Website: home-depot
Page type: review-order
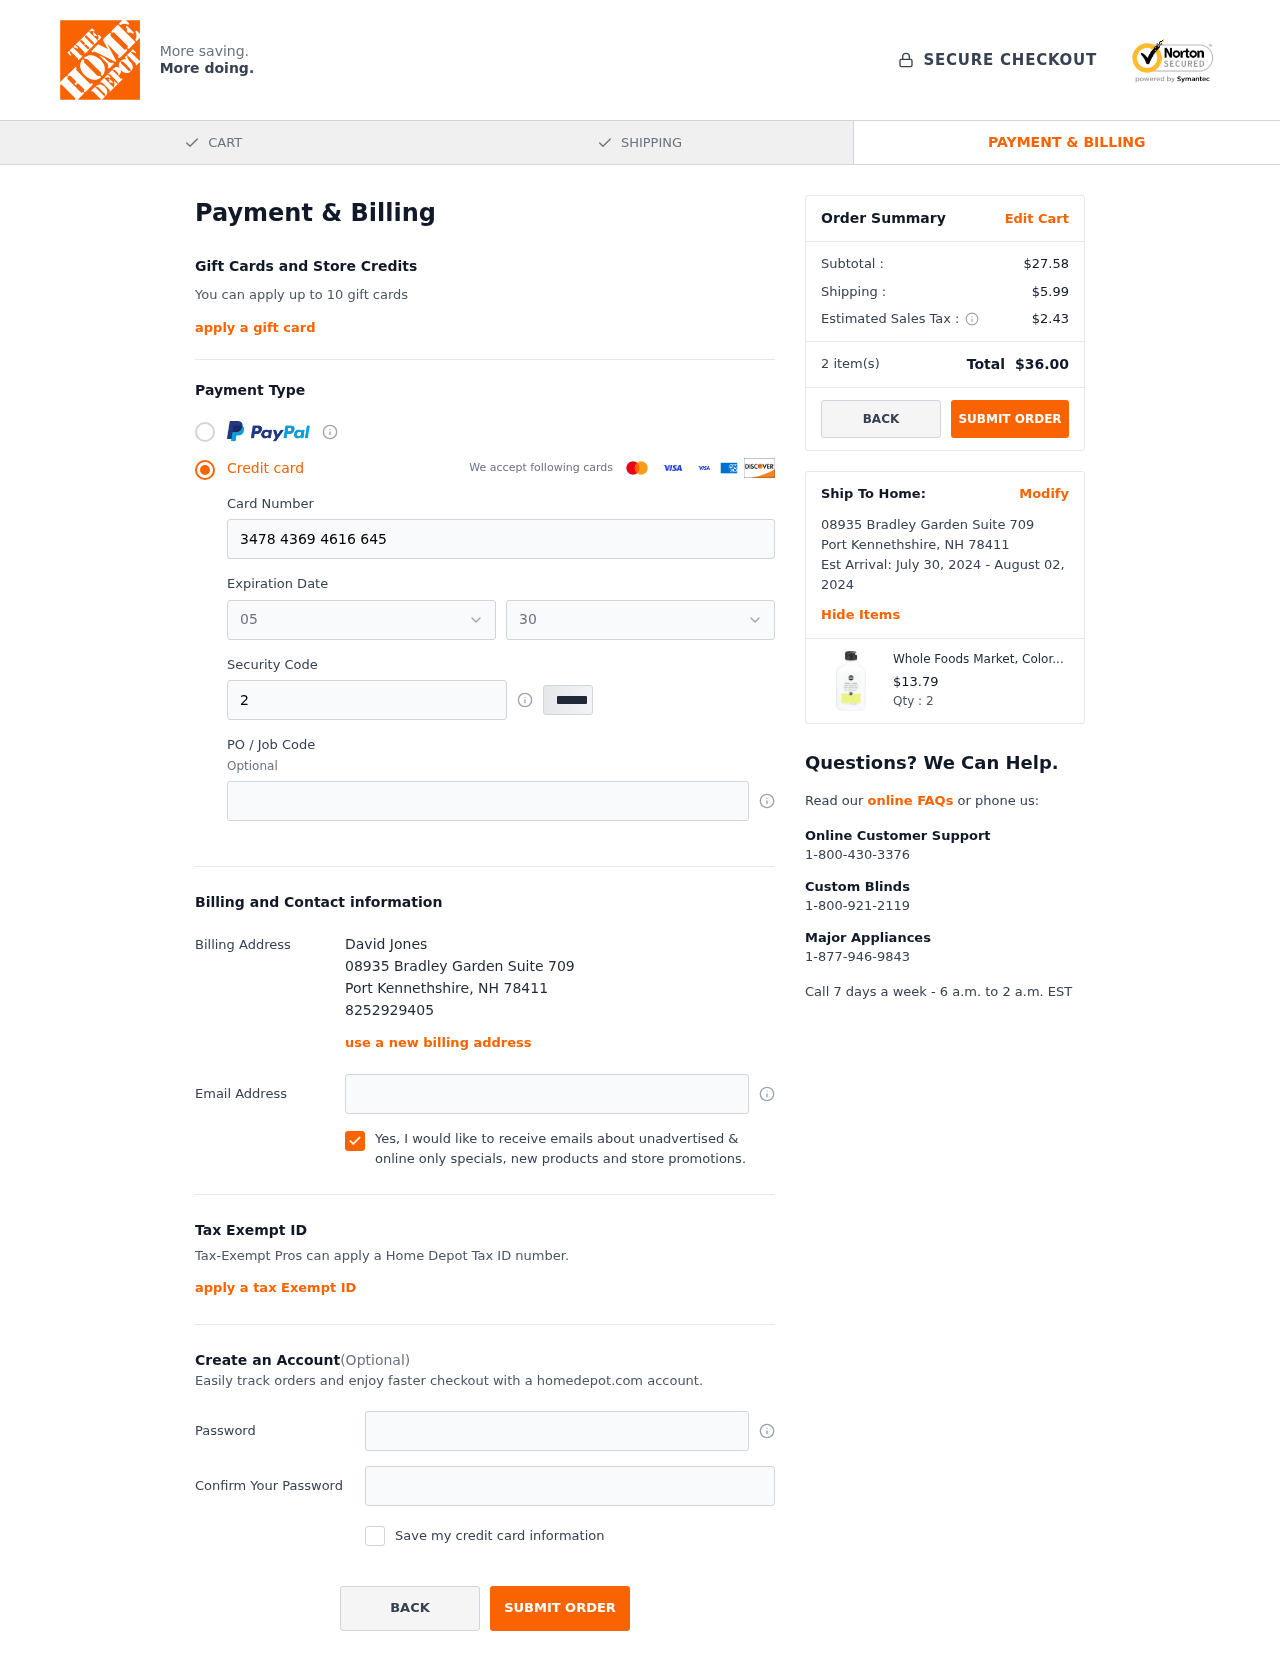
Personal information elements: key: PII_CARD_EXPIRY_MONTH
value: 05
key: PII_CARD_EXPIRY_YEAR
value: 30
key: PII_CITY
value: Port Kennethshire
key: PII_FULLNAME
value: David Jones
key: PII_PHONE
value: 8252929405
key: PII_POSTCODE
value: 78411
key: PII_STATE_ABBR
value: NH
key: PII_STREET
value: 08935 Bradley Garden Suite 709
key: PII_CARD_NUMBER
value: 3478 4369 4616 645
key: PII_CARD_CVV
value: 2791
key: PII_JOB_CODE
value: PRJ-3191-43
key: PII_EMAIL
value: davidjones@yahoo.com
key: PII_POSTCODE_FULL
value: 78411
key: PII_POSTCODE_NUMERIC
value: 78411
Product elements: key: PRODUCT1_NAME
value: Whole Foods Market, Color Preserve Conditioner, 10 Fl Oz
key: PRODUCT1_PRICE
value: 13.79
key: PRODUCT1_QUANTITY
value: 2
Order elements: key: ORDER_SUBTOTAL
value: $27.58
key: ORDER_SHIPPING_COST
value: $5.99
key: ORDER_TAX
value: $2.43
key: ORDER_NUM_ITEMS
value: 2
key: ORDER_TOTAL
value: $36.00
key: ORDER_SHIPPING_DATE
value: July 30, 2024
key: ORDER_DELIVERY_DATE
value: August 02, 2024